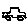
Label: car